Aerial crown-view tile of a tropical tree (Barro Colorado Island, Panama), acquired 20240716:
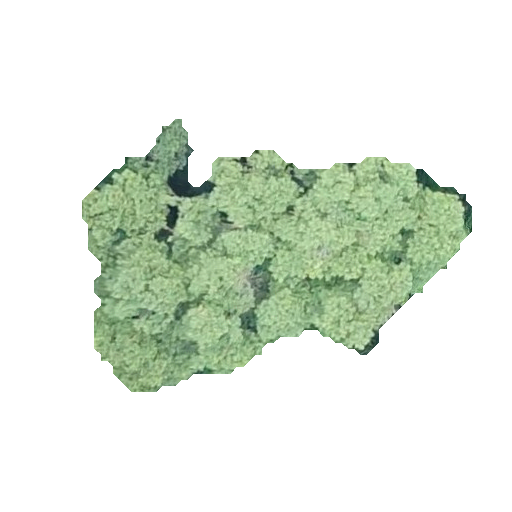
Species: Luehea seemannii
GBIF accepted scientific name: Luehea seemannii
Crown area: 104.503 m²